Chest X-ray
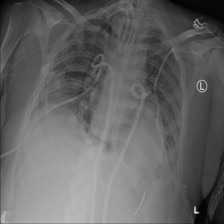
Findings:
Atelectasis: negative
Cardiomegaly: negative
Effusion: negative
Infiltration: negative
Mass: negative
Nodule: negative
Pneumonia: negative
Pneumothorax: negative
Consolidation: negative
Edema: negative
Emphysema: negative
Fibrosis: negative
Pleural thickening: negative
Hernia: negative